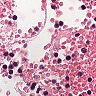
Metastatic tissue present: no